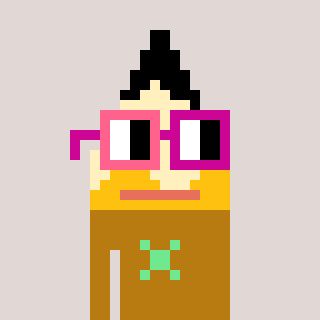
a pixel art character with square pink and red glasses, a pencil-shaped head and a gold-colored body on a warm background